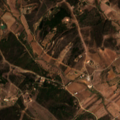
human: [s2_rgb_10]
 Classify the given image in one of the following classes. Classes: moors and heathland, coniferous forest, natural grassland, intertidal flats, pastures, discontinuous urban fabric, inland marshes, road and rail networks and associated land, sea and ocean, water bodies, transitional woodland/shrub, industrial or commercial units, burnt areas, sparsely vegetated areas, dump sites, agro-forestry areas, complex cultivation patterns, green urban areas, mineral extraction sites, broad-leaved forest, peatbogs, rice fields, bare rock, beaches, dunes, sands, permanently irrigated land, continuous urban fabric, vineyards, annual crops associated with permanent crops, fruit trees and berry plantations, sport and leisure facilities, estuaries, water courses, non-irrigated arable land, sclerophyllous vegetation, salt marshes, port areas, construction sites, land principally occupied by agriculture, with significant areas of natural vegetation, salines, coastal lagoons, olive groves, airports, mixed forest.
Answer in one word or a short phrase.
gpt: pastures, annual crops associated with permanent crops, land principally occupied by agriculture, with significant areas of natural vegetation, sclerophyllous vegetation, transitional woodland/shrub